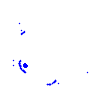
Particle: kaon